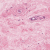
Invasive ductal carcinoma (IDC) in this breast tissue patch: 0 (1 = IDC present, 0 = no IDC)